Interaction volume radius: 10 \u00c5
Interaction volume height: 20 \u00c5
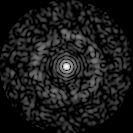
Disorder parameter: 0.8371